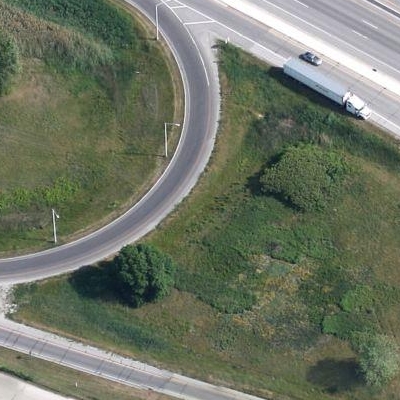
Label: aGrass